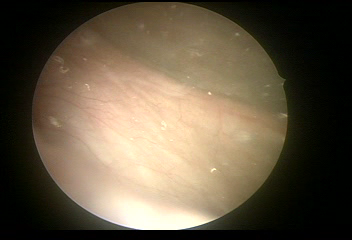
Modality: WLC
Class: Normal mucosa
Bladder cancer association: No